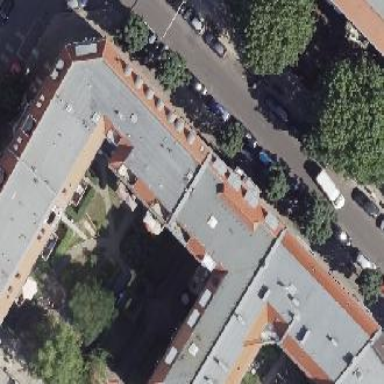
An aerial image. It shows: Apartment building with double saltbox roof shape.